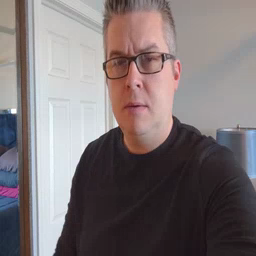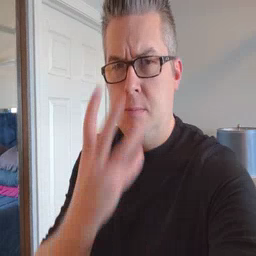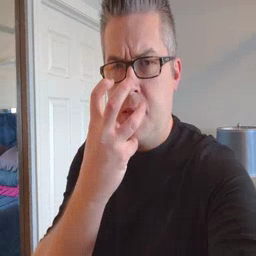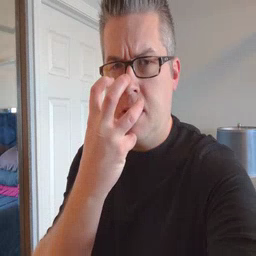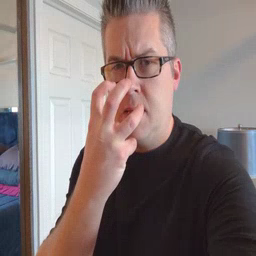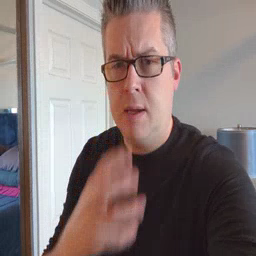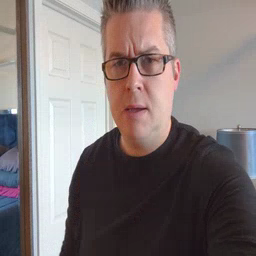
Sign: mad